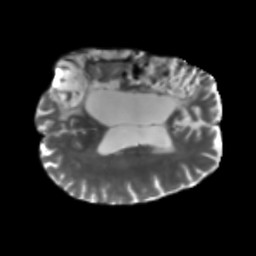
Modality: T2w
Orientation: axial
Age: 63
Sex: male
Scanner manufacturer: siemens
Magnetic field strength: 3 T
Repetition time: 5.47 s
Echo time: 0.0854 s